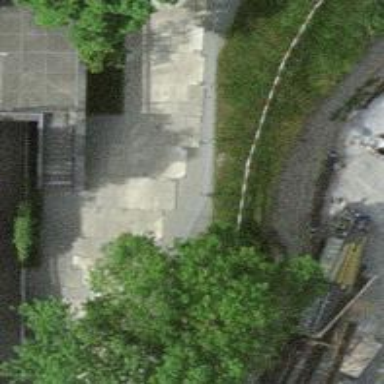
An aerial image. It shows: Path with zigzag-shaped paving stones.